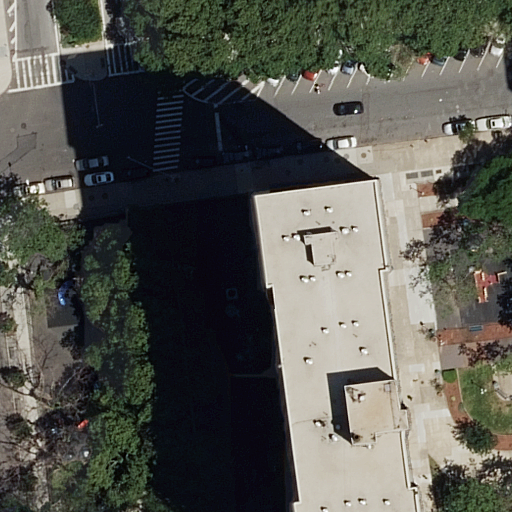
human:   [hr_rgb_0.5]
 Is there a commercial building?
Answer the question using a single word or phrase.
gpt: no

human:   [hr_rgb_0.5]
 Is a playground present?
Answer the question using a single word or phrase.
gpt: yes

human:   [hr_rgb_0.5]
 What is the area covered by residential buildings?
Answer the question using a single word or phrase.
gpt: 1506m2

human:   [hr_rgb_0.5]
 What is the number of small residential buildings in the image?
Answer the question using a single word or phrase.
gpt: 0

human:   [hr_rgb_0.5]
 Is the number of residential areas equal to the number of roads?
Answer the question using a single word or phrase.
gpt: no

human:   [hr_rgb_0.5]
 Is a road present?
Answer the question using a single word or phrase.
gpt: yes

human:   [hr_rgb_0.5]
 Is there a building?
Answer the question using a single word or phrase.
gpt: yes

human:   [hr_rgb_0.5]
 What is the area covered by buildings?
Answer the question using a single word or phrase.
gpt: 1506m2

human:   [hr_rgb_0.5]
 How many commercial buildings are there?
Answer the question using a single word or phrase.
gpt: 0

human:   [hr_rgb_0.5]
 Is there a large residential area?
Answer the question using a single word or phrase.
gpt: yes

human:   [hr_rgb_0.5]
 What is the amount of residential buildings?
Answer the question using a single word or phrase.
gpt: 1

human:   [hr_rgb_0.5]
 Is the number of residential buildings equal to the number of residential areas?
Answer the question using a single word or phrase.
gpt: no

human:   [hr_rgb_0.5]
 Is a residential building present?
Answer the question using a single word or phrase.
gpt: yes

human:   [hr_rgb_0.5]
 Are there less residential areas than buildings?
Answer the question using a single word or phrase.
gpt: no

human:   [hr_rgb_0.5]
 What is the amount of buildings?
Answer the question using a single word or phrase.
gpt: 1

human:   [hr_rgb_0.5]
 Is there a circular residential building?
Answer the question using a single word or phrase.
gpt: no

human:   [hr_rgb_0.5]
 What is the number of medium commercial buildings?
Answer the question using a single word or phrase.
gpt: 0

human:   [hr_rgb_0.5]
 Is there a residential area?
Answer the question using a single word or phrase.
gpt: yes

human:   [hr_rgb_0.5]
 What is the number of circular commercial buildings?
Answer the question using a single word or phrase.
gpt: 0

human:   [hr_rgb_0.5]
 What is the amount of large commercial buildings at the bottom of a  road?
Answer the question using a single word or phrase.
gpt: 0

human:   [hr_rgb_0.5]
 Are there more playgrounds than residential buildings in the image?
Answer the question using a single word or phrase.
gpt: yes

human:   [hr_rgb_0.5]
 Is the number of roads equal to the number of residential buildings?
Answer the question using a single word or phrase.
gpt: no

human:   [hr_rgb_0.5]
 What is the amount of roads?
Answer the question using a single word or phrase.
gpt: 11

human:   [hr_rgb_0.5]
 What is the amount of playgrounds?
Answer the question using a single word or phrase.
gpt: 2

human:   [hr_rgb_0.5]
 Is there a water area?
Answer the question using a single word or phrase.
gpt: no

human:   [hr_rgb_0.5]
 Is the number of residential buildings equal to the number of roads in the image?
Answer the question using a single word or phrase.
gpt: no

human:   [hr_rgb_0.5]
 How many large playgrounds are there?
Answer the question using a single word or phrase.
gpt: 2

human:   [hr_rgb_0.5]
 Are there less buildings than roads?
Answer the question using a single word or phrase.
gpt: yes

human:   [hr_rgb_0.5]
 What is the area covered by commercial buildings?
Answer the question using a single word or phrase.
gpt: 0m2

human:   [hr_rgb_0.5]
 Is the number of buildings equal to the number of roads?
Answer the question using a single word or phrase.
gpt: no

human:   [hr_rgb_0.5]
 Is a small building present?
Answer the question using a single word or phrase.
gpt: no

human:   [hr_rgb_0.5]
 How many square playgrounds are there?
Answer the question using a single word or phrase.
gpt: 0

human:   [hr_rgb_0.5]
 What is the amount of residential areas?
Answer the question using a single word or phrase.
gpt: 2

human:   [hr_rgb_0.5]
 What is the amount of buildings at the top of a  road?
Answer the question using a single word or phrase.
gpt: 0

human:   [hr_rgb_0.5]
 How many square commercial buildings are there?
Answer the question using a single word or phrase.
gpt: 0

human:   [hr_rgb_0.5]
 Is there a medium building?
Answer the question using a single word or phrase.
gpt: no

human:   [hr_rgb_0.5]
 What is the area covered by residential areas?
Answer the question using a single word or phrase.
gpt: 1905m2

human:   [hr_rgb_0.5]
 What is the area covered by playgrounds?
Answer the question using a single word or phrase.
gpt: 2665m2

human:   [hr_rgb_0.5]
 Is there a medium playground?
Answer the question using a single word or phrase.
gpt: no

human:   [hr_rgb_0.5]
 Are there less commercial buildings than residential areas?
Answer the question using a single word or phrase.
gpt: yes

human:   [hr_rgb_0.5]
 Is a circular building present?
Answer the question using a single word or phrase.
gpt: no

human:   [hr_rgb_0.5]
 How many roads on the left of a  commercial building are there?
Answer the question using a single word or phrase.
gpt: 0

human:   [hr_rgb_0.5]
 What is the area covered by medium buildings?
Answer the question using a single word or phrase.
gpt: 0m2

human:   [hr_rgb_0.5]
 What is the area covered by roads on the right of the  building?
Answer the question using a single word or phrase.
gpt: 0m2

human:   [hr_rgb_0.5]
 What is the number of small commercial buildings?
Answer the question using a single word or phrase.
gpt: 0

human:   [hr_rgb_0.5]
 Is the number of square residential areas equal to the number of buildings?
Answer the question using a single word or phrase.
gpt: no

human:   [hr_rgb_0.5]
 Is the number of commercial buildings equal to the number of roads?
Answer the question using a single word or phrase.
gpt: no

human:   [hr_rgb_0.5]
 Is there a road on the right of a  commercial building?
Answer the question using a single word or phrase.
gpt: no

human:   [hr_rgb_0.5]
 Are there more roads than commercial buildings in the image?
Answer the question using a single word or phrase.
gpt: yes

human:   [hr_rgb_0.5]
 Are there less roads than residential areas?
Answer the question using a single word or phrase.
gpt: no

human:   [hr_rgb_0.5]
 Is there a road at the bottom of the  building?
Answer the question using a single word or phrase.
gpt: yes

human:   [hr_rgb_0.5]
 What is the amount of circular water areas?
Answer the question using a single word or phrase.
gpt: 0

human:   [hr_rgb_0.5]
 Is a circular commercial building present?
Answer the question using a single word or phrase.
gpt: no

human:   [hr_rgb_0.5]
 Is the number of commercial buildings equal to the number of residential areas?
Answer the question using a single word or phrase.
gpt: no

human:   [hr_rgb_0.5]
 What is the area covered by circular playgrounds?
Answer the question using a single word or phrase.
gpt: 0m2

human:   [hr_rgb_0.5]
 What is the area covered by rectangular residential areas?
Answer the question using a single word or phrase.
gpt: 1905m2

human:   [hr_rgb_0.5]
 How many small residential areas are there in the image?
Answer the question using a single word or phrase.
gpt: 0

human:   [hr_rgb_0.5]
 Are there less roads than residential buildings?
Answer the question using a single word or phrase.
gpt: no

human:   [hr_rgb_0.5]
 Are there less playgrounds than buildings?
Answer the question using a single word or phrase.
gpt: no

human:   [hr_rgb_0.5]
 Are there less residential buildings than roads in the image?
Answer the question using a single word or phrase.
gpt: yes

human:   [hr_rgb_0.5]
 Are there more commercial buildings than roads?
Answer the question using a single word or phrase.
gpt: no

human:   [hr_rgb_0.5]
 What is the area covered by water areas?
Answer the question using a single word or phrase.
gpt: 0m2

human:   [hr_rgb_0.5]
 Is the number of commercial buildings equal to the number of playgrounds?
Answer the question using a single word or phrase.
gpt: no

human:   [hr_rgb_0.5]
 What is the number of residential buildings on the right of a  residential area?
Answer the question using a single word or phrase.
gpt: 1